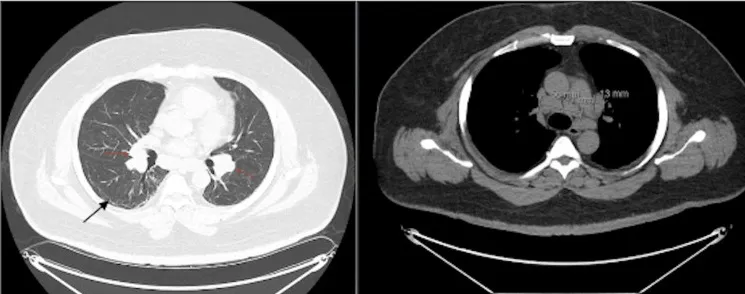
Computed tomography scan of the chest. Pulmonary fibrosis (black arrow in image A) and mediastinal lymphadenopathy (red arrows in image A and measured lymph nodes in image B).
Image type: radiology (ct)